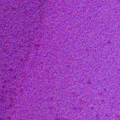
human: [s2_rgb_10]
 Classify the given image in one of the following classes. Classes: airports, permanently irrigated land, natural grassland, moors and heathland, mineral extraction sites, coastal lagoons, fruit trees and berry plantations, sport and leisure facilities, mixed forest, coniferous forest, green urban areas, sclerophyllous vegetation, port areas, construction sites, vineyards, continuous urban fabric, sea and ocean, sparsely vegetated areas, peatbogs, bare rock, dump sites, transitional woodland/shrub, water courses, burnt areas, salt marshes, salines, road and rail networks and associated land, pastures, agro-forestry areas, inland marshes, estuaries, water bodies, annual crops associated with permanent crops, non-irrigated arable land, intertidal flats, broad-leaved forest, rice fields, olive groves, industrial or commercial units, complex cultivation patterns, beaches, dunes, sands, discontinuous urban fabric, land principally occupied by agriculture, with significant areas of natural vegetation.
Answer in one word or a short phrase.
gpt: sea and ocean